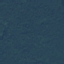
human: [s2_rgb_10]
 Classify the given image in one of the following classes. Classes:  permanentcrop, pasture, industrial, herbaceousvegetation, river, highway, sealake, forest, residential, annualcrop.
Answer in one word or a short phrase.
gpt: Forest